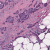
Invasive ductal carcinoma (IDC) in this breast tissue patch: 1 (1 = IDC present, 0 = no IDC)